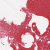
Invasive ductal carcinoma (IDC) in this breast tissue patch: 0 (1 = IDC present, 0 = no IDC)